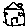
Label: house